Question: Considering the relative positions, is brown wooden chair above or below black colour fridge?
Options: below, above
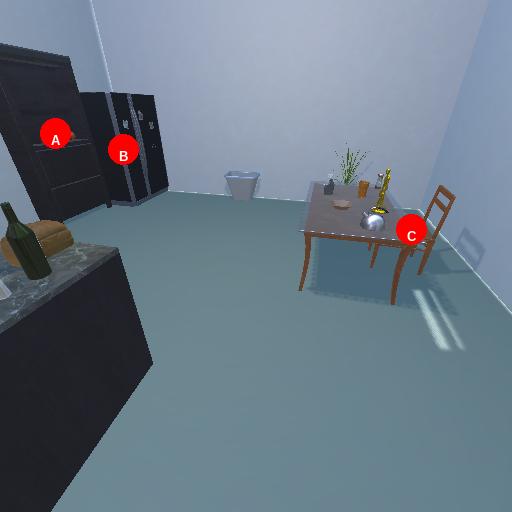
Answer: below